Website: apple
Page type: billing-address
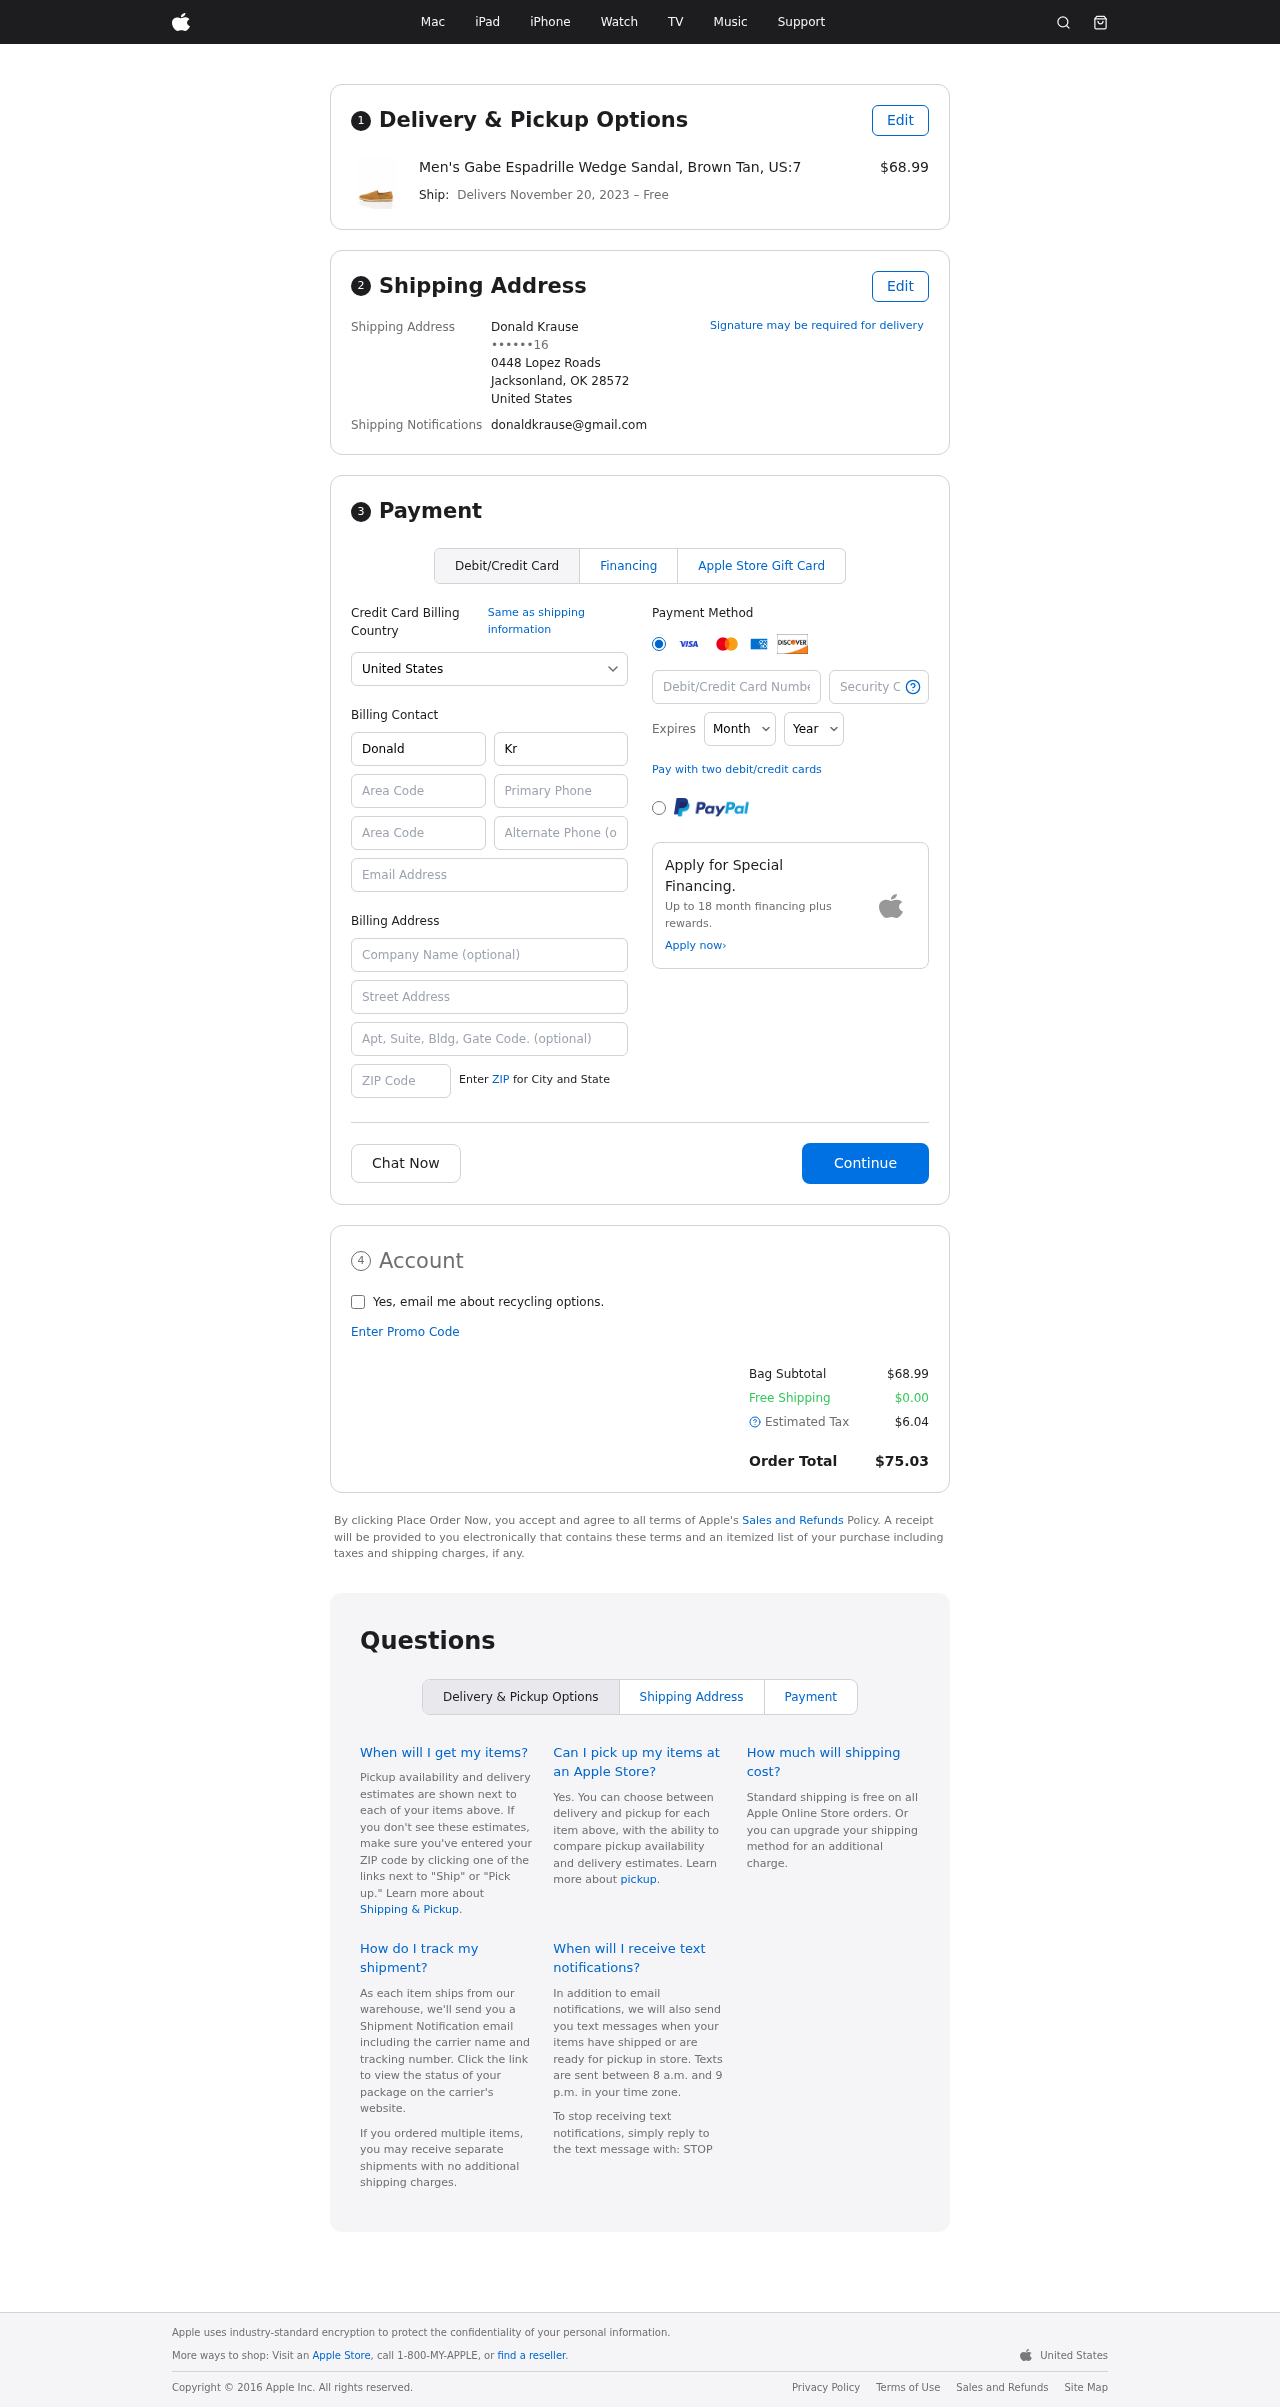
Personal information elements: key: PII_CARD_CVV
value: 576
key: PII_CARD_EXPIRY_MONTH
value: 09
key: PII_CARD_EXPIRY_YEAR
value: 27
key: PII_CARD_NUMBER
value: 6590 3476 9612 3106
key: PII_CITY_STATE_ZIP
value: Jacksonland, OK 28572
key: PII_COUNTRY
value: United States
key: PII_EMAIL
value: donaldkrause@gmail.com
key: PII_FULLNAME
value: Donald Krause
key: PII_STREET
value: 0448 Lopez Roads
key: PII_PHONE_MASKED
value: ••••••16
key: PII_BILLING_FIRSTNAME
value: Donald
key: PII_BILLING_LASTNAME
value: Krause
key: PII_BILLING_PHONE_AREA
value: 786
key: PII_BILLING_PHONE
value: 7869180416
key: PII_BILLING_EMAIL
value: donaldkrause@gmail.com
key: PII_BILLING_STREET
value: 0448 Lopez Roads
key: PII_BILLING_POSTCODE
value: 28572
Product elements: key: PRODUCT1_NAME
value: Men's Gabe Espadrille Wedge Sandal, Brown Tan, US:7
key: PRODUCT1_PRICE
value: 68.99
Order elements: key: ORDER_DELIVERY_DATE
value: November 20, 2023
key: ORDER_SUBTOTAL
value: $68.99
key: ORDER_SHIPPING_COST
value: $0.00
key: ORDER_TAX
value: $6.04
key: ORDER_TOTAL
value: $75.03